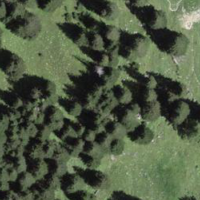
EUNIS habitat code: 23
Species observed at this site:
Lamium galeobdolon